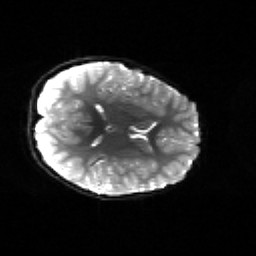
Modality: sbref
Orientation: axial
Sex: female
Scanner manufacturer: siemens
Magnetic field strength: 3 T
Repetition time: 5 s
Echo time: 0.071 s